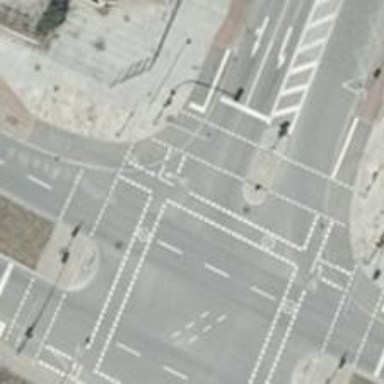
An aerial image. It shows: Traffic signals at road crossing.